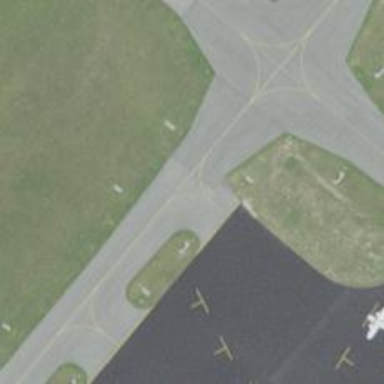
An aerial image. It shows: View of taxiway at the airport.